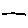
Label: line